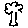
Label: tree